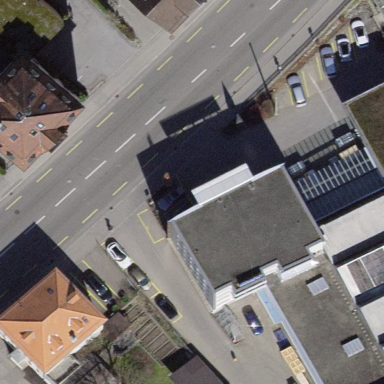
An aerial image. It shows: Building with gray roof.